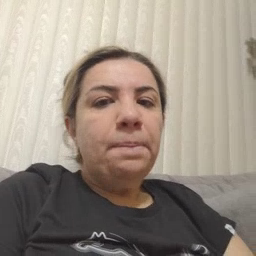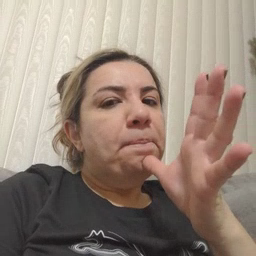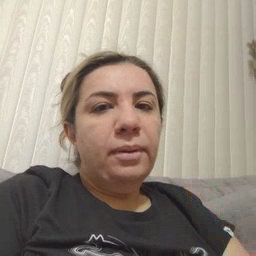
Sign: mom